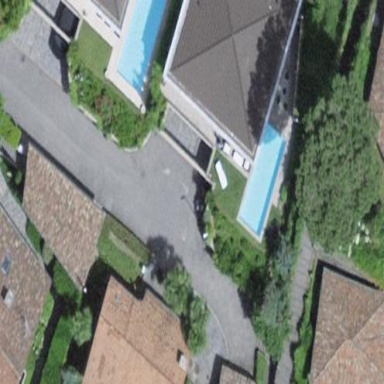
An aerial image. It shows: Detached building with pyramidal roof shape.